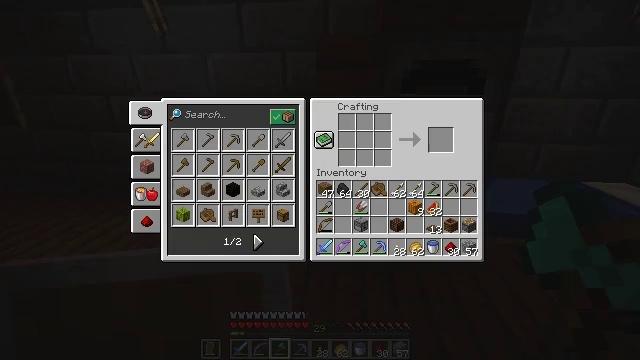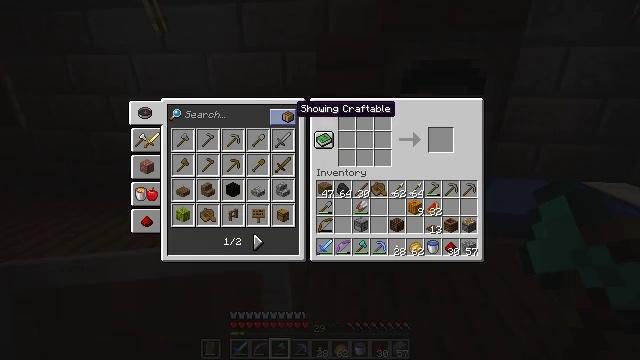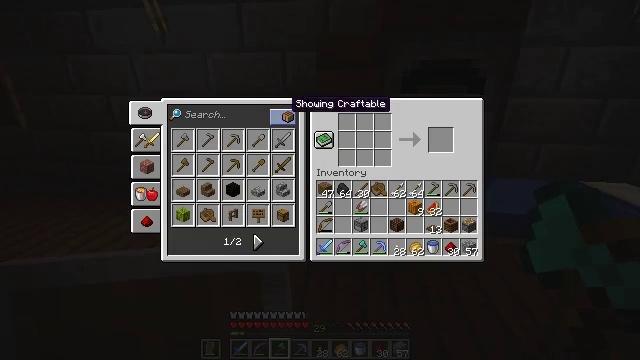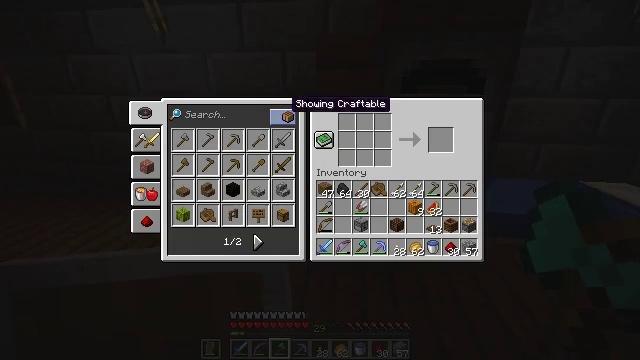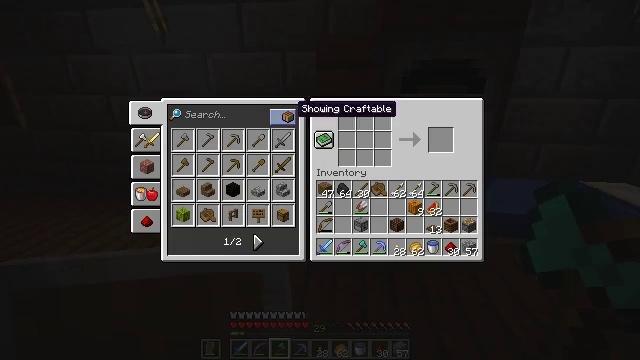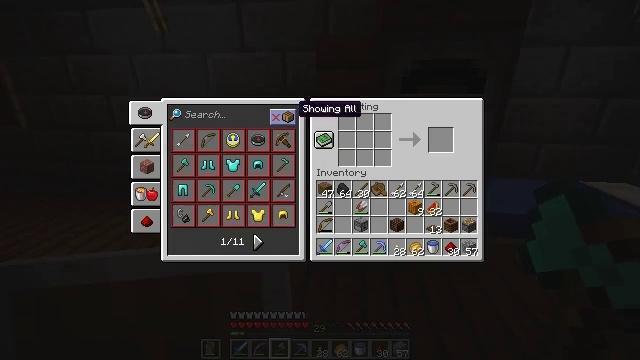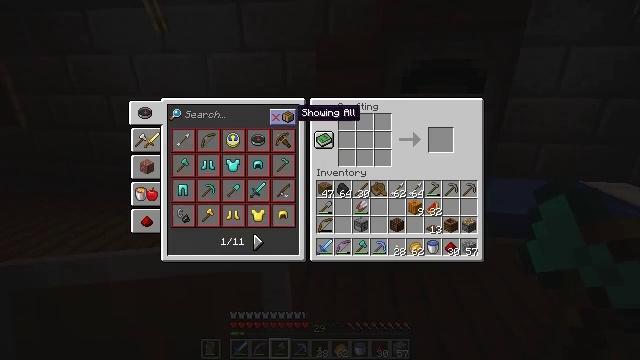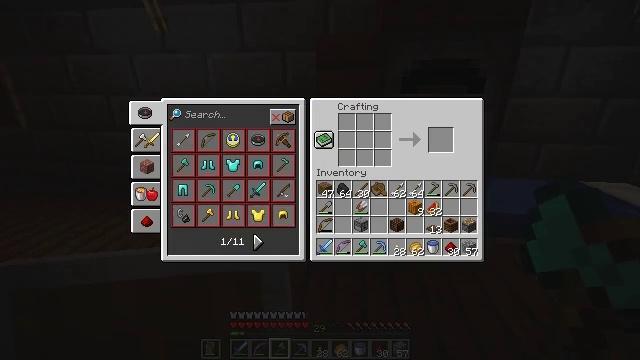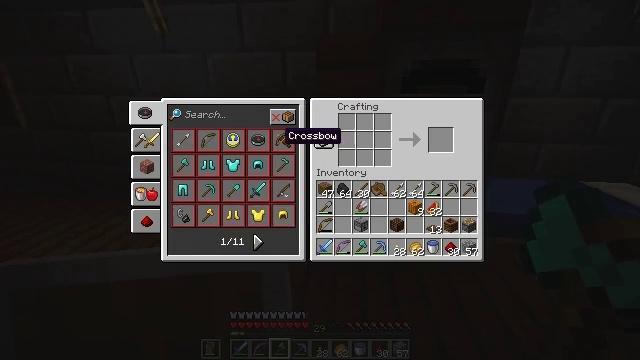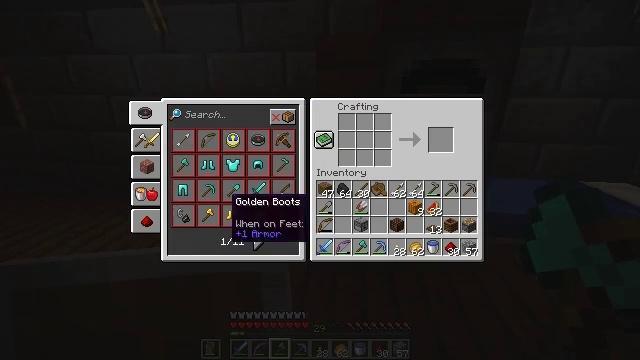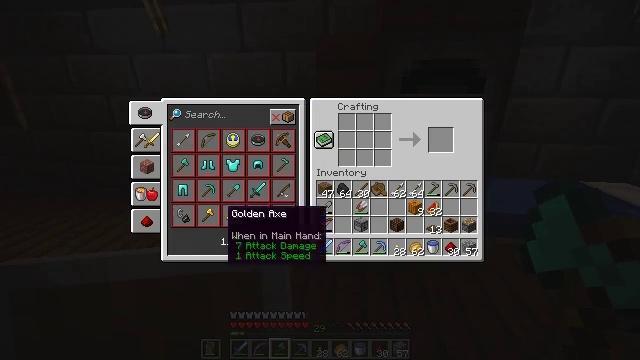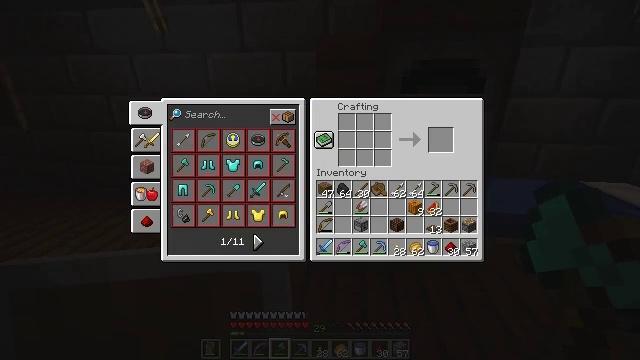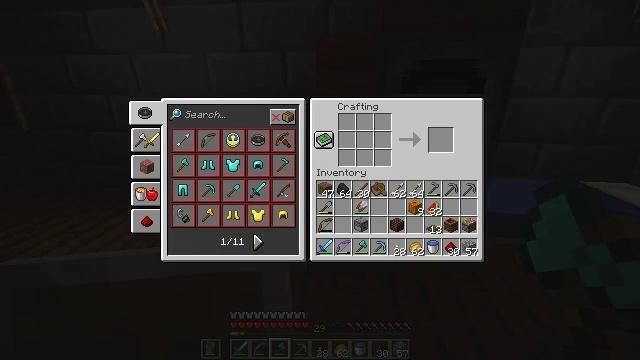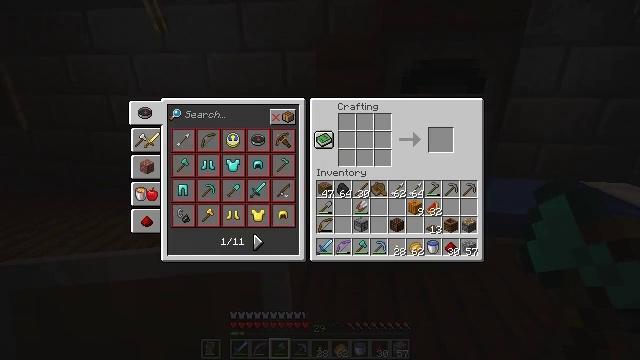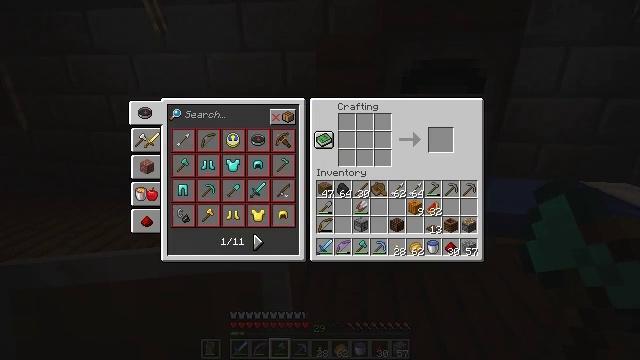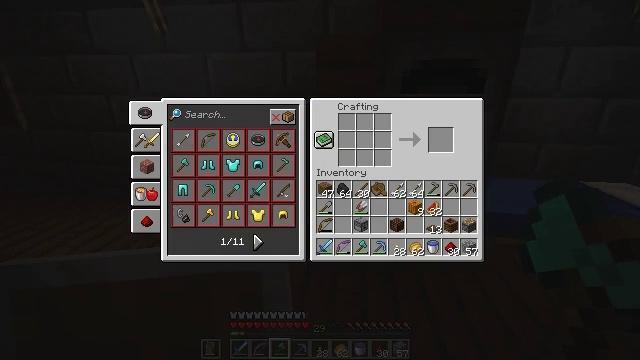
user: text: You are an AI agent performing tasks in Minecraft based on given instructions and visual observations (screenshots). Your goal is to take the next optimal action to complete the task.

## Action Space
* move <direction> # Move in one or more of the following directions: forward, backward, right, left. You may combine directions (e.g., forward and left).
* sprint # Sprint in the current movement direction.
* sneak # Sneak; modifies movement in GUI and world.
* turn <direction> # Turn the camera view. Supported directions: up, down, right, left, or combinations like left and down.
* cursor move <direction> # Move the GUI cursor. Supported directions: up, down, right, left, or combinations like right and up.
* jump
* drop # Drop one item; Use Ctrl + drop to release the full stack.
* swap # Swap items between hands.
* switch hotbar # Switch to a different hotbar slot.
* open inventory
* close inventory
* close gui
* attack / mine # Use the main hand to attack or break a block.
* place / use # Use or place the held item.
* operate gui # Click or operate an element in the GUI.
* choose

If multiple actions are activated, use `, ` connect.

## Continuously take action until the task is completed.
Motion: motion action
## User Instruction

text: Construct a dropper in the crafting grid.
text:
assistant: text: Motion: cursor move left and up
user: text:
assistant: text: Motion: no_op
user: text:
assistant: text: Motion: no_op
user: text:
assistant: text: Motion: no_op
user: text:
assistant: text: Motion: operate gui
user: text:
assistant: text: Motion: operate gui
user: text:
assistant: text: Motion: no_op
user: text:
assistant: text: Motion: cursor move left and down
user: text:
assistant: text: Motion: cursor move left and down
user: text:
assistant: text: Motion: cursor move down
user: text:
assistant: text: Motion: cursor move left and down
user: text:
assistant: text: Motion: cursor move down
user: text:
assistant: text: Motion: cursor move right and up
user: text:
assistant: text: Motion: cursor move right and up
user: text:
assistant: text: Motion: no_op
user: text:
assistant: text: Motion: cursor move right and up
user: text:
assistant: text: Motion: cursor move up
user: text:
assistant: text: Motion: no_op
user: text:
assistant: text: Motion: cursor move up
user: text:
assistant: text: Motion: no_op
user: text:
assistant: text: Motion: operate gui
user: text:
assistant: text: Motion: operate gui
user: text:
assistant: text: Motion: cursor move left and up
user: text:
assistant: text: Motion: cursor move left and up
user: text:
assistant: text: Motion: cursor move left
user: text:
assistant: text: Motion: cursor move left
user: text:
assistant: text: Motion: cursor move left
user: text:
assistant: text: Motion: cursor move left
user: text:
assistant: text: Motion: operate gui
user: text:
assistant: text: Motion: operate gui